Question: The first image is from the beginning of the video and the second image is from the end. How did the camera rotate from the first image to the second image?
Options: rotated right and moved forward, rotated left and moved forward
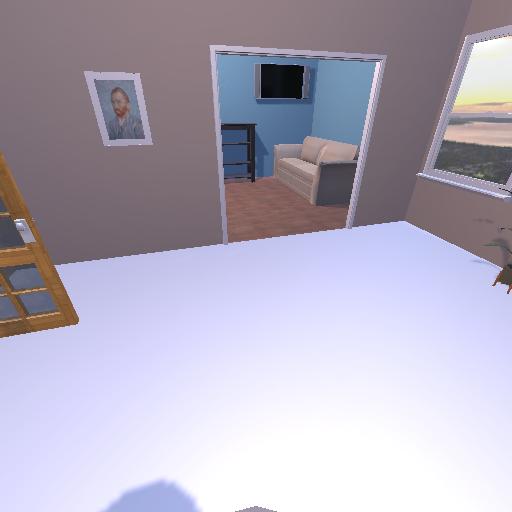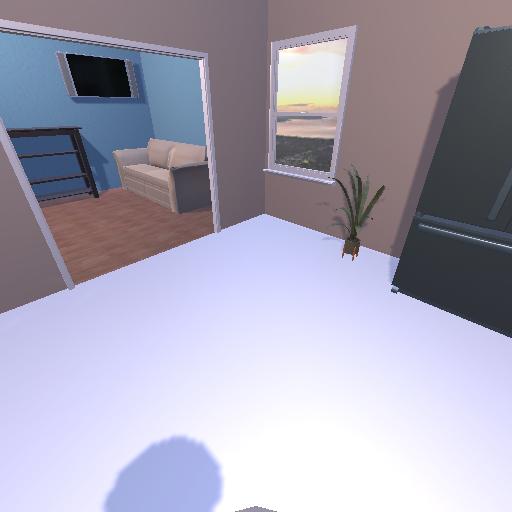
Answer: rotated right and moved forward